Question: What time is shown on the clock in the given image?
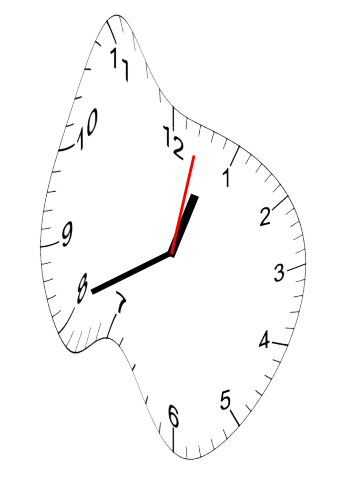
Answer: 12:41:02